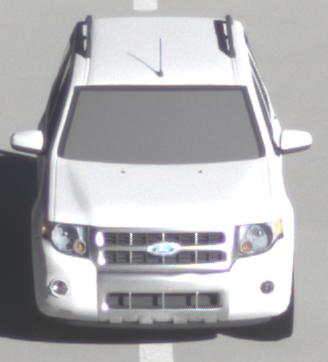
Make: Ford
Model: Escape Hybrid
Detailed model: -
Model produced from: 2004
Model produced until: 2012
Doors: 5
Color: white
Road condition: dry road
Daytime: morning or afternoon
Contrast: high contrast